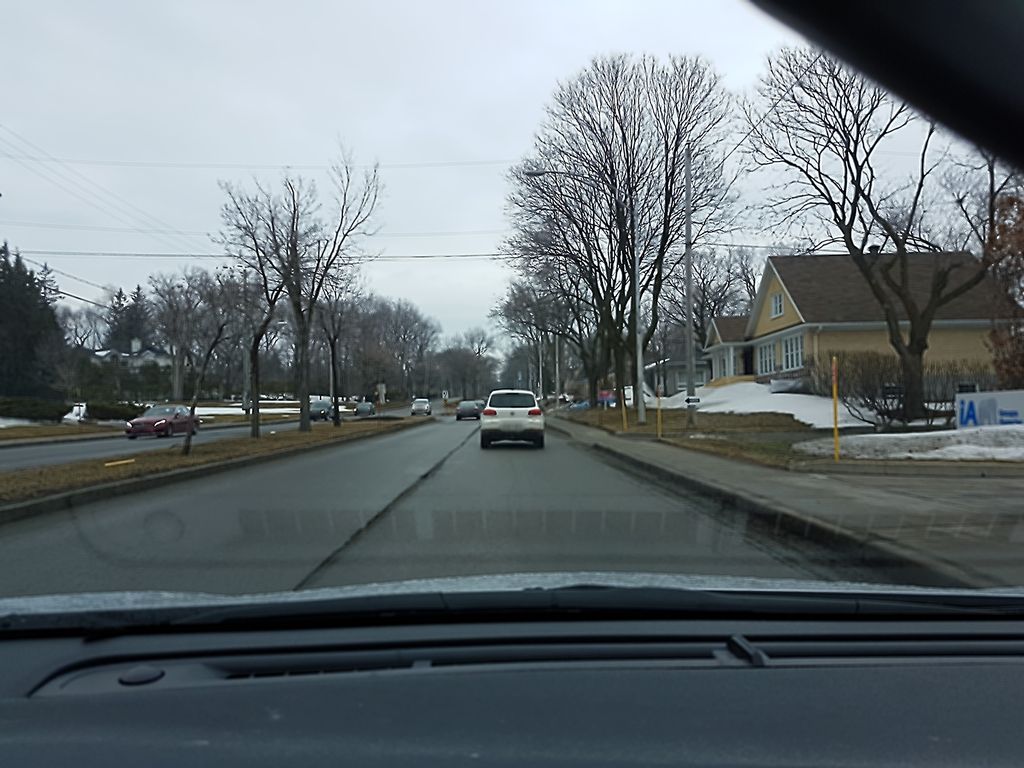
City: quebec_city